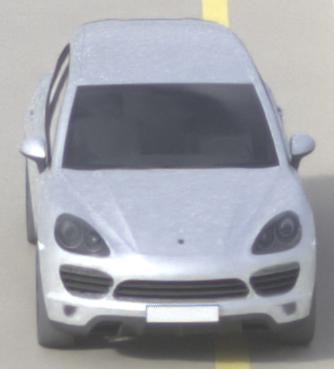
Make: Porsche
Model: Cayenne
Detailed model: Cayenne (958)
Model produced from: 2010/05
Model produced until: 2014/07
Doors: 5
Color: white
Road condition: dry road
Daytime: morning or afternoon
Contrast: low contrast